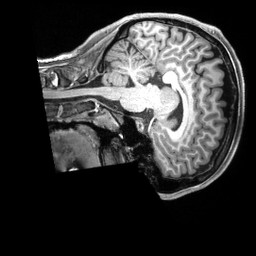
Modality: T1w
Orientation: sagittal
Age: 19
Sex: female
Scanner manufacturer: siemens
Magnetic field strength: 3 T
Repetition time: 2.3 s
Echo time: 0.00228 s